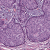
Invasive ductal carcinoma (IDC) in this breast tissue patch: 0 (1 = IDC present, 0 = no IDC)